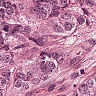
Metastatic tissue present: yes